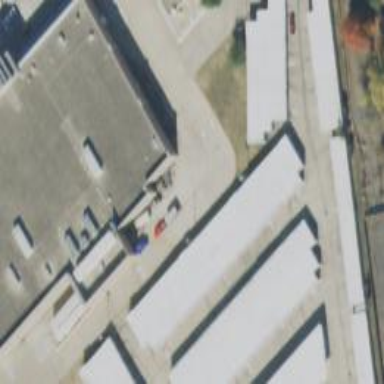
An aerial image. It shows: Warehouse.